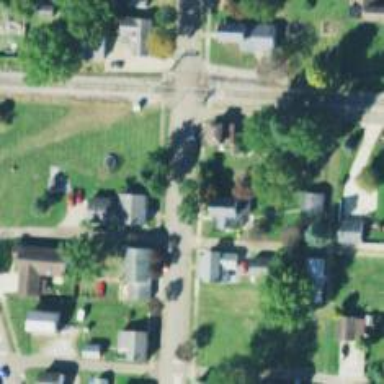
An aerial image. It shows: Alley classified as service road.